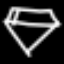
Label: diamond